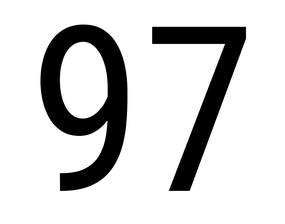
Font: Roboto_Condensed_Regular